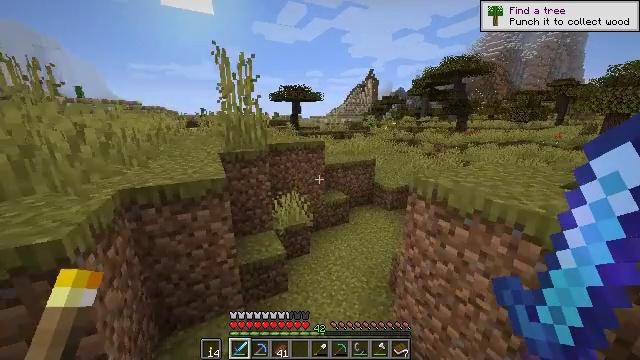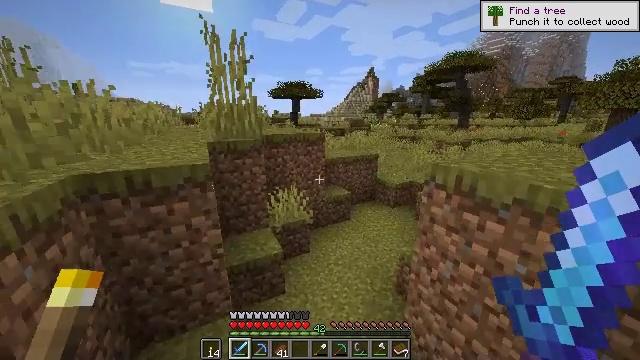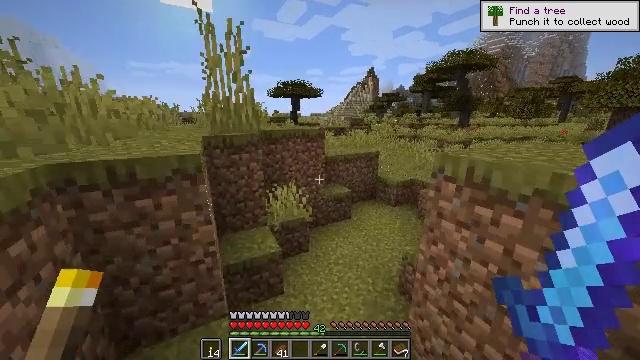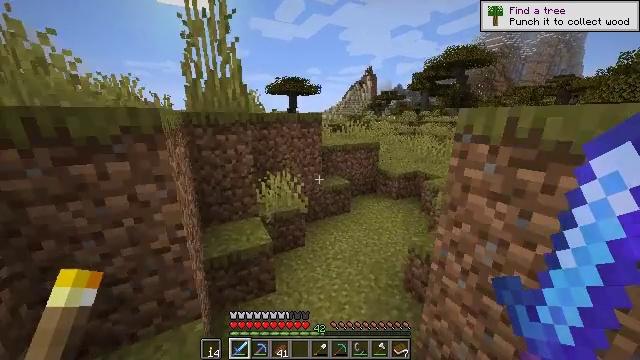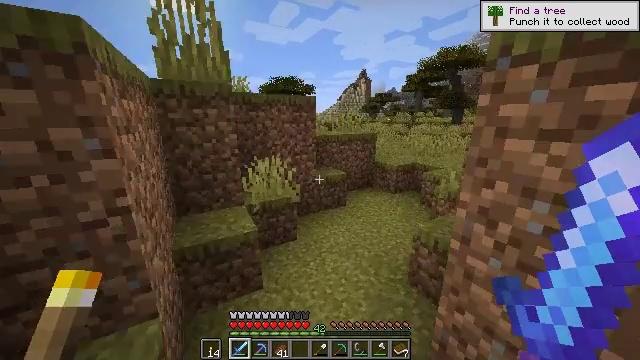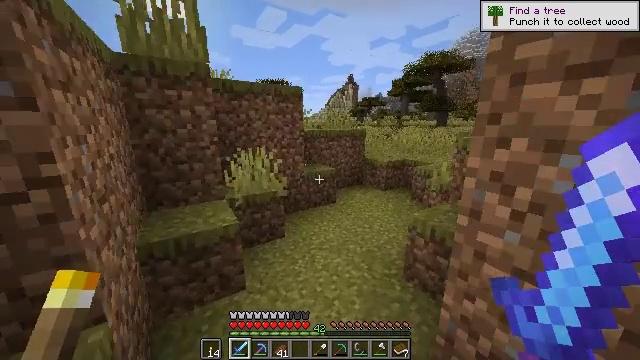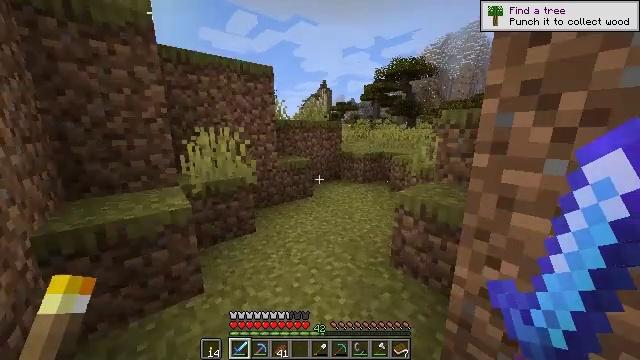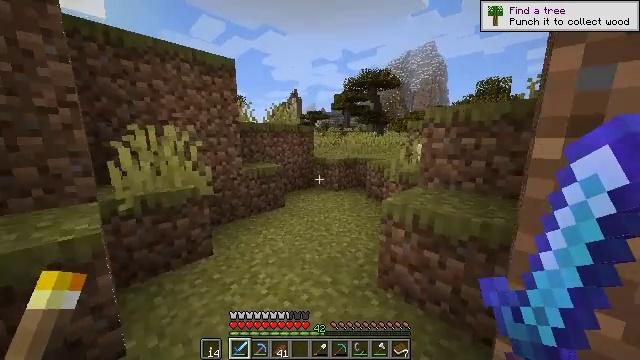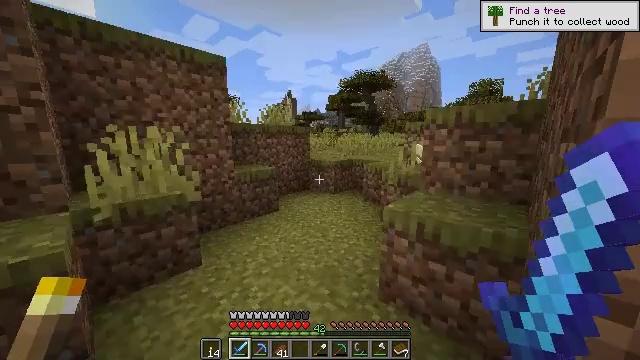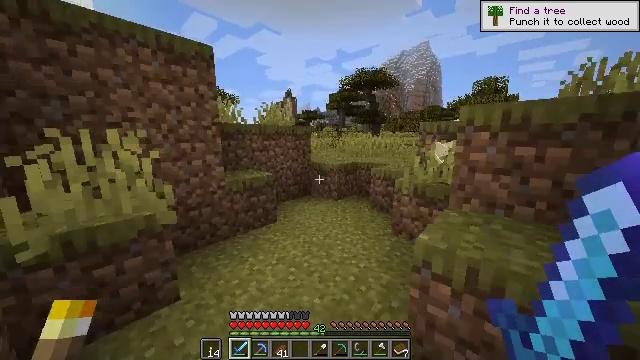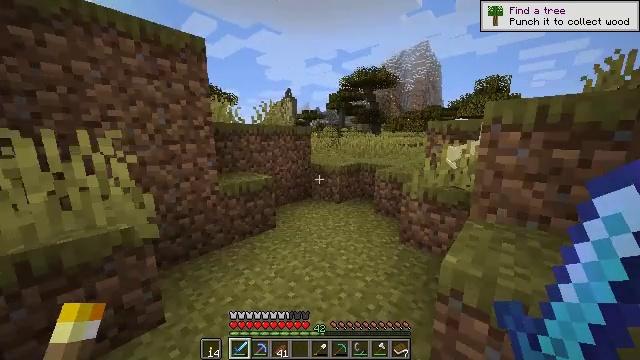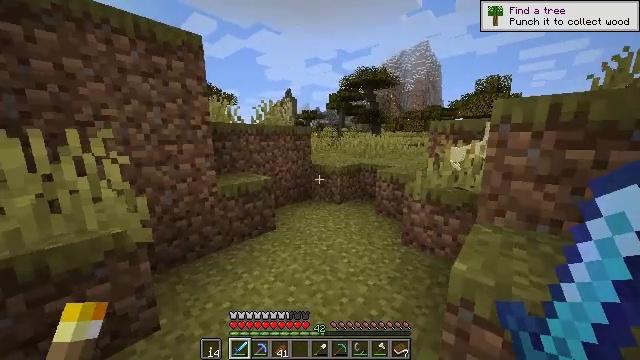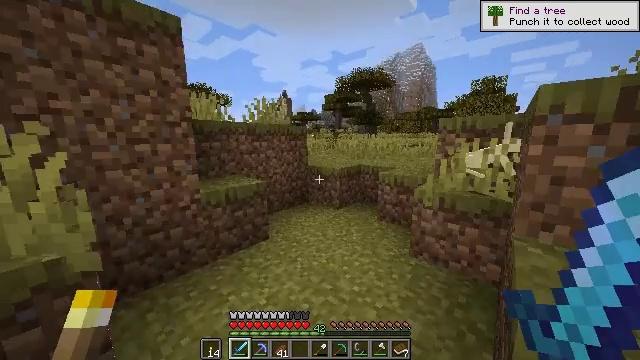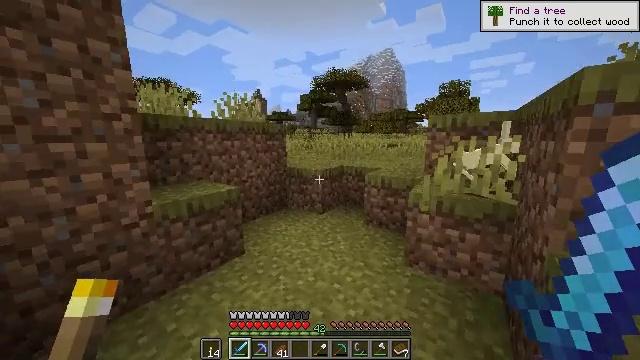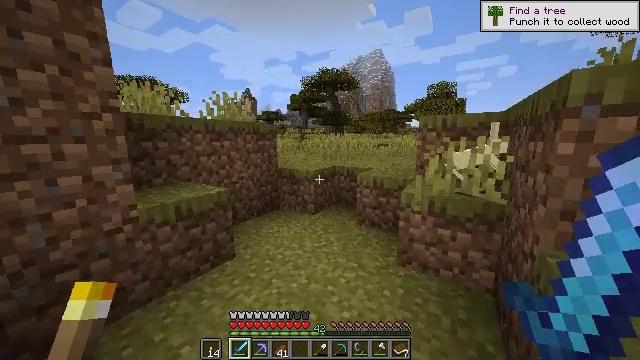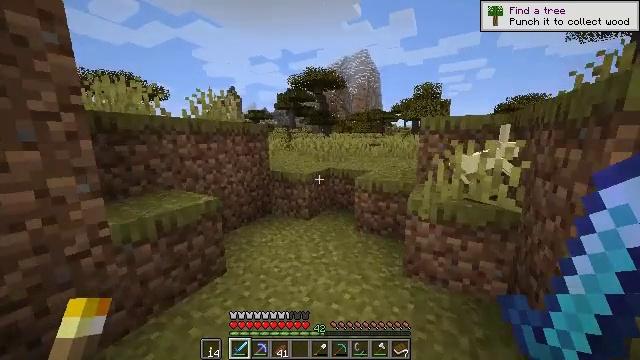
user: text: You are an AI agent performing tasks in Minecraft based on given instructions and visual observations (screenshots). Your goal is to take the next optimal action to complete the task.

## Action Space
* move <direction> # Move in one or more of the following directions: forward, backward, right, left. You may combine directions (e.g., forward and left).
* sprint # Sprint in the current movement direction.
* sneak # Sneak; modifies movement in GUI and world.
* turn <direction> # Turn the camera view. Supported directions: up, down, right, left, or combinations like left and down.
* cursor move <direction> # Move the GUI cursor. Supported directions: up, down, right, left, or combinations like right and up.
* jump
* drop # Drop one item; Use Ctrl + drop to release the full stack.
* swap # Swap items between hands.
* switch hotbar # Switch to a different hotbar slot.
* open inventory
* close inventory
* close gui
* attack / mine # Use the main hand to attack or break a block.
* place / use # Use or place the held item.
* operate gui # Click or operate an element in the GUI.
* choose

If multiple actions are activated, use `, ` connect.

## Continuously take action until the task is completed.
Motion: motion action
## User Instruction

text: Destroy the enchanting table to collect it.
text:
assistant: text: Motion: move forward and move right, sprint
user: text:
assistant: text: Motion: move forward and move right, sprint
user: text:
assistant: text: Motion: move forward and move right, sprint
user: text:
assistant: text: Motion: move forward, sprint, turn right
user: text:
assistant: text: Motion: move forward, sprint, turn right and up
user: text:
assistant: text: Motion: move forward, sprint, turn right and up
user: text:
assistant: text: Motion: move forward, sprint, turn right and up
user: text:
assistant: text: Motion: move forward, sprint, turn right
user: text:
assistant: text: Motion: move forward, sprint
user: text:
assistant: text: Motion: move forward, sprint
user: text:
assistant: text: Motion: move forward, sprint
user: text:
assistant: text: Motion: move forward, sprint, turn right
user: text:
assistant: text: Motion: move forward and move left, sprint, turn right
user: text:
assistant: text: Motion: move forward and move left, sprint, turn right
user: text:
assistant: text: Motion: move forward and move left, sprint, turn right
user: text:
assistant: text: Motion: move forward and move left, sprint, turn right
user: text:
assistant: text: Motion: move forward, sprint, turn right
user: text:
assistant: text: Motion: move forward, sprint, turn right
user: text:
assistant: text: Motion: move forward, sprint
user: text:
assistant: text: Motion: move forward, sprint
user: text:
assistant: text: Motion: move forward, sprint, turn right
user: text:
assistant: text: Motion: move forward, sprint, turn right
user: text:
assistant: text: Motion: move forward, sprint, turn right
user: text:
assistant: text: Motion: move forward, sprint, turn right, jump
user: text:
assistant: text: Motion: move forward, sprint, turn right, jump
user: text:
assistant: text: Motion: move forward, sprint, turn right, jump
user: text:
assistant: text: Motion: move forward, sprint, turn right and down, jump
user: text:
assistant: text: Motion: move forward and move left, sprint, turn right and down
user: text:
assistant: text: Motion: move forward and move left, sprint, turn right and down
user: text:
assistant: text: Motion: move forward and move left, sprint